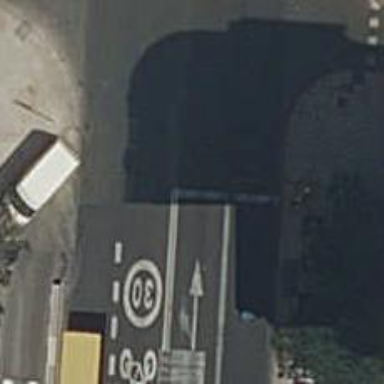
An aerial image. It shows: Road with traffic signals.